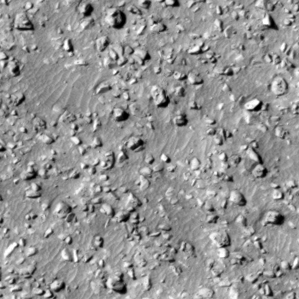
Label: non_frost